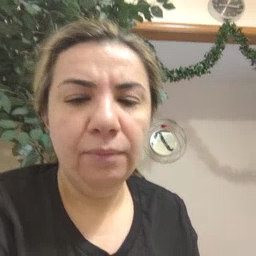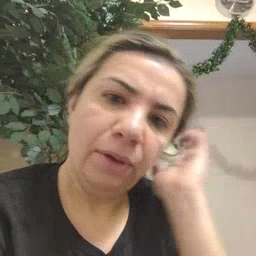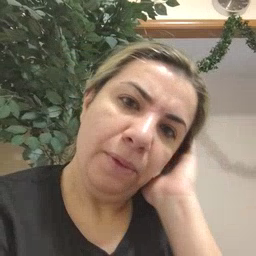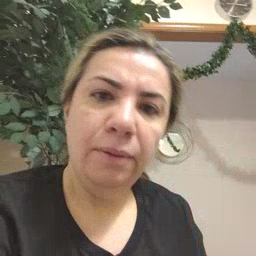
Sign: bed